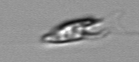
Label: Chrysochromulina_lanceolata